Brain MRI, t1w sequence, axial 2D slice.
Patient: age 35, sex F, weight 95 kg, height 1.95 m
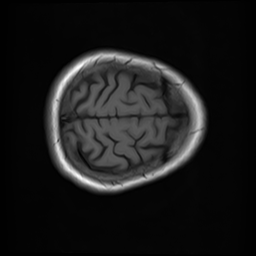